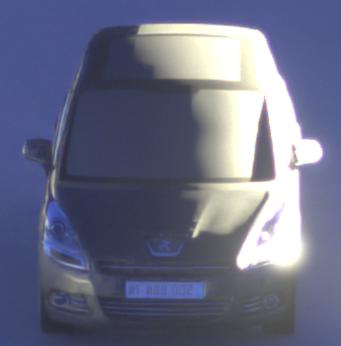
Make: Peugeot
Model: 5008 120 VTi
Detailed model: 5008 (I) Van
Model produced from: 2009/10
Model produced until: 2011/07
Doors: 5
Color: gray
Road condition: dry road
Daytime: sunrise or sunset
Contrast: high contrast